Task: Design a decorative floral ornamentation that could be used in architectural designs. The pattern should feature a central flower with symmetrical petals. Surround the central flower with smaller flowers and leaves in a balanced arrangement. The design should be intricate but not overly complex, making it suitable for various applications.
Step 1081:
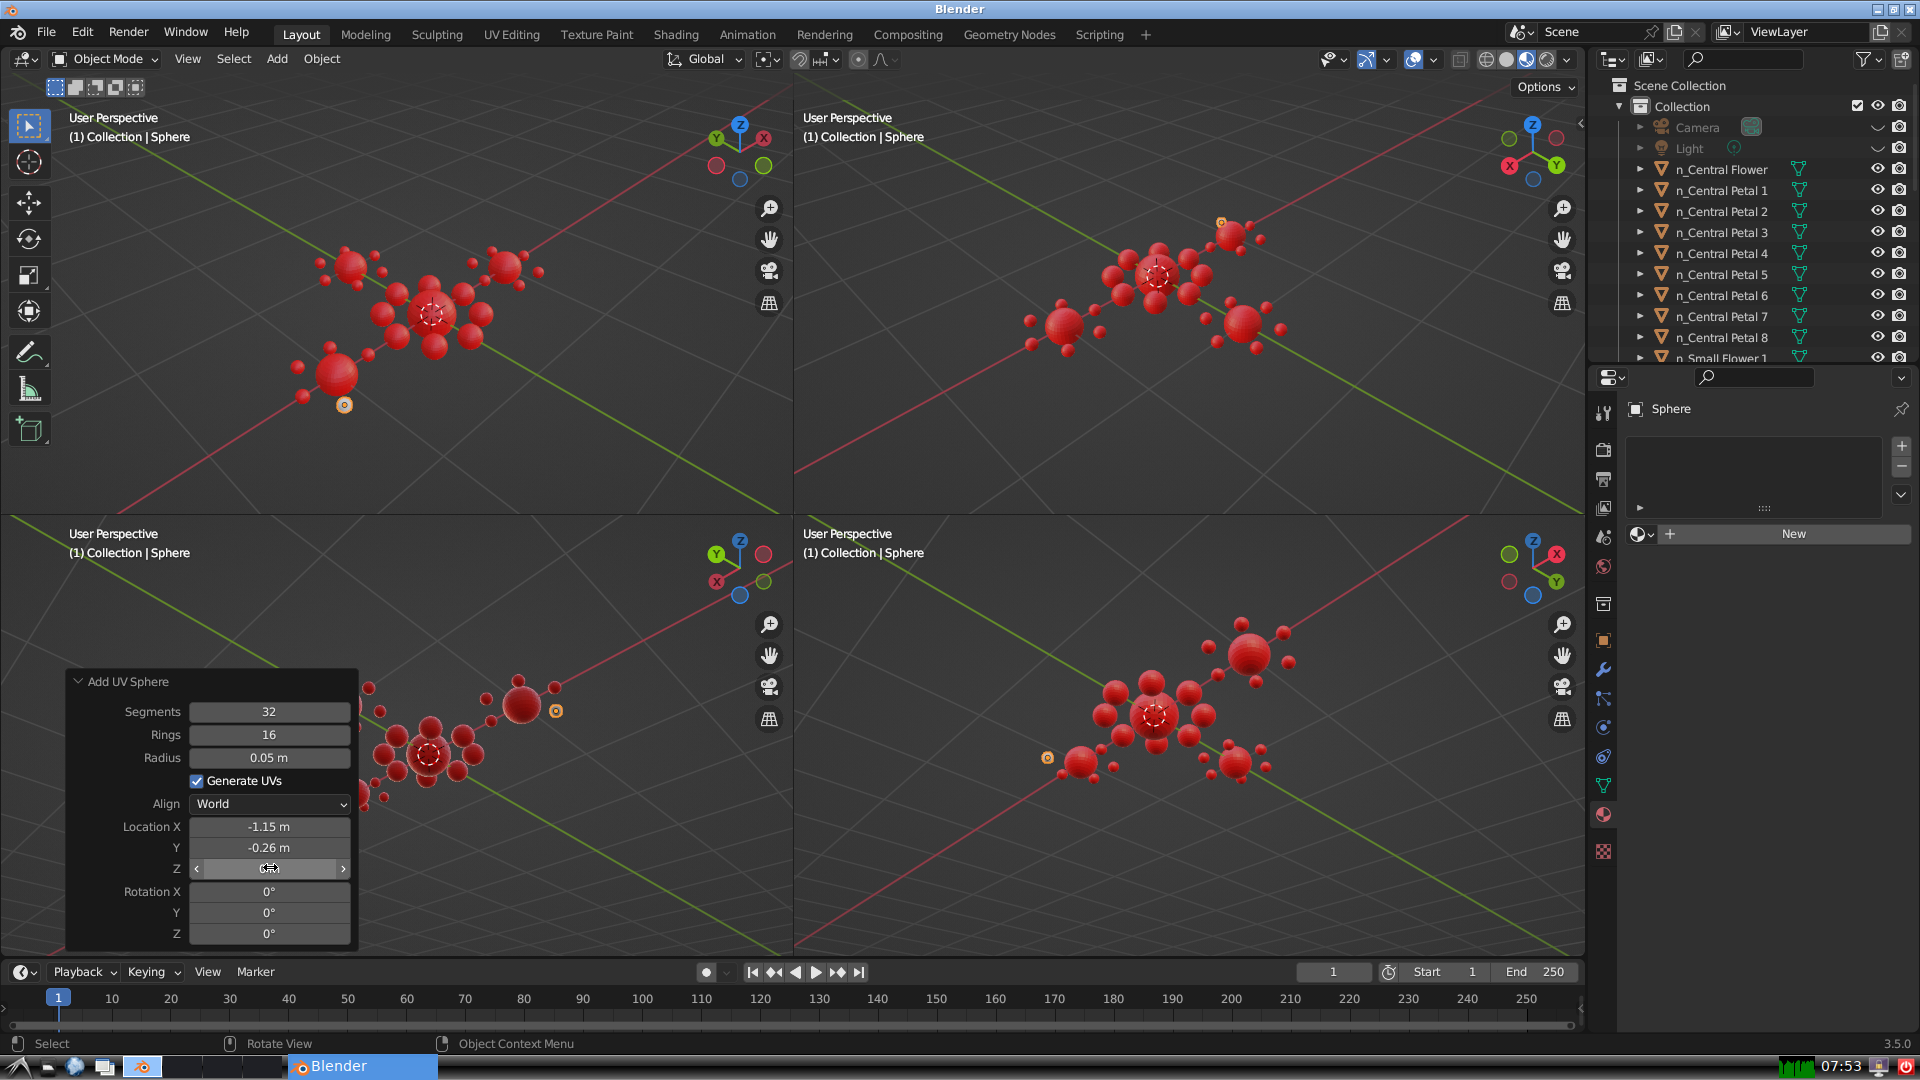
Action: {"mouse_move": [960, 540]}